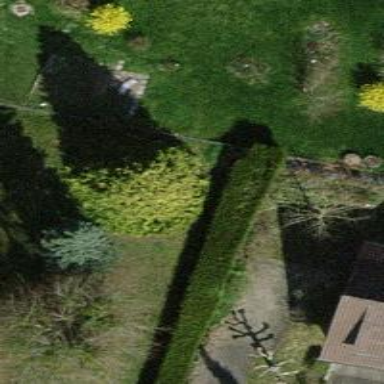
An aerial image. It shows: Hedge barrier.